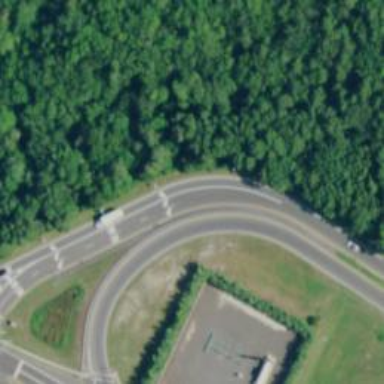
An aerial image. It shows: Trunk link highway.